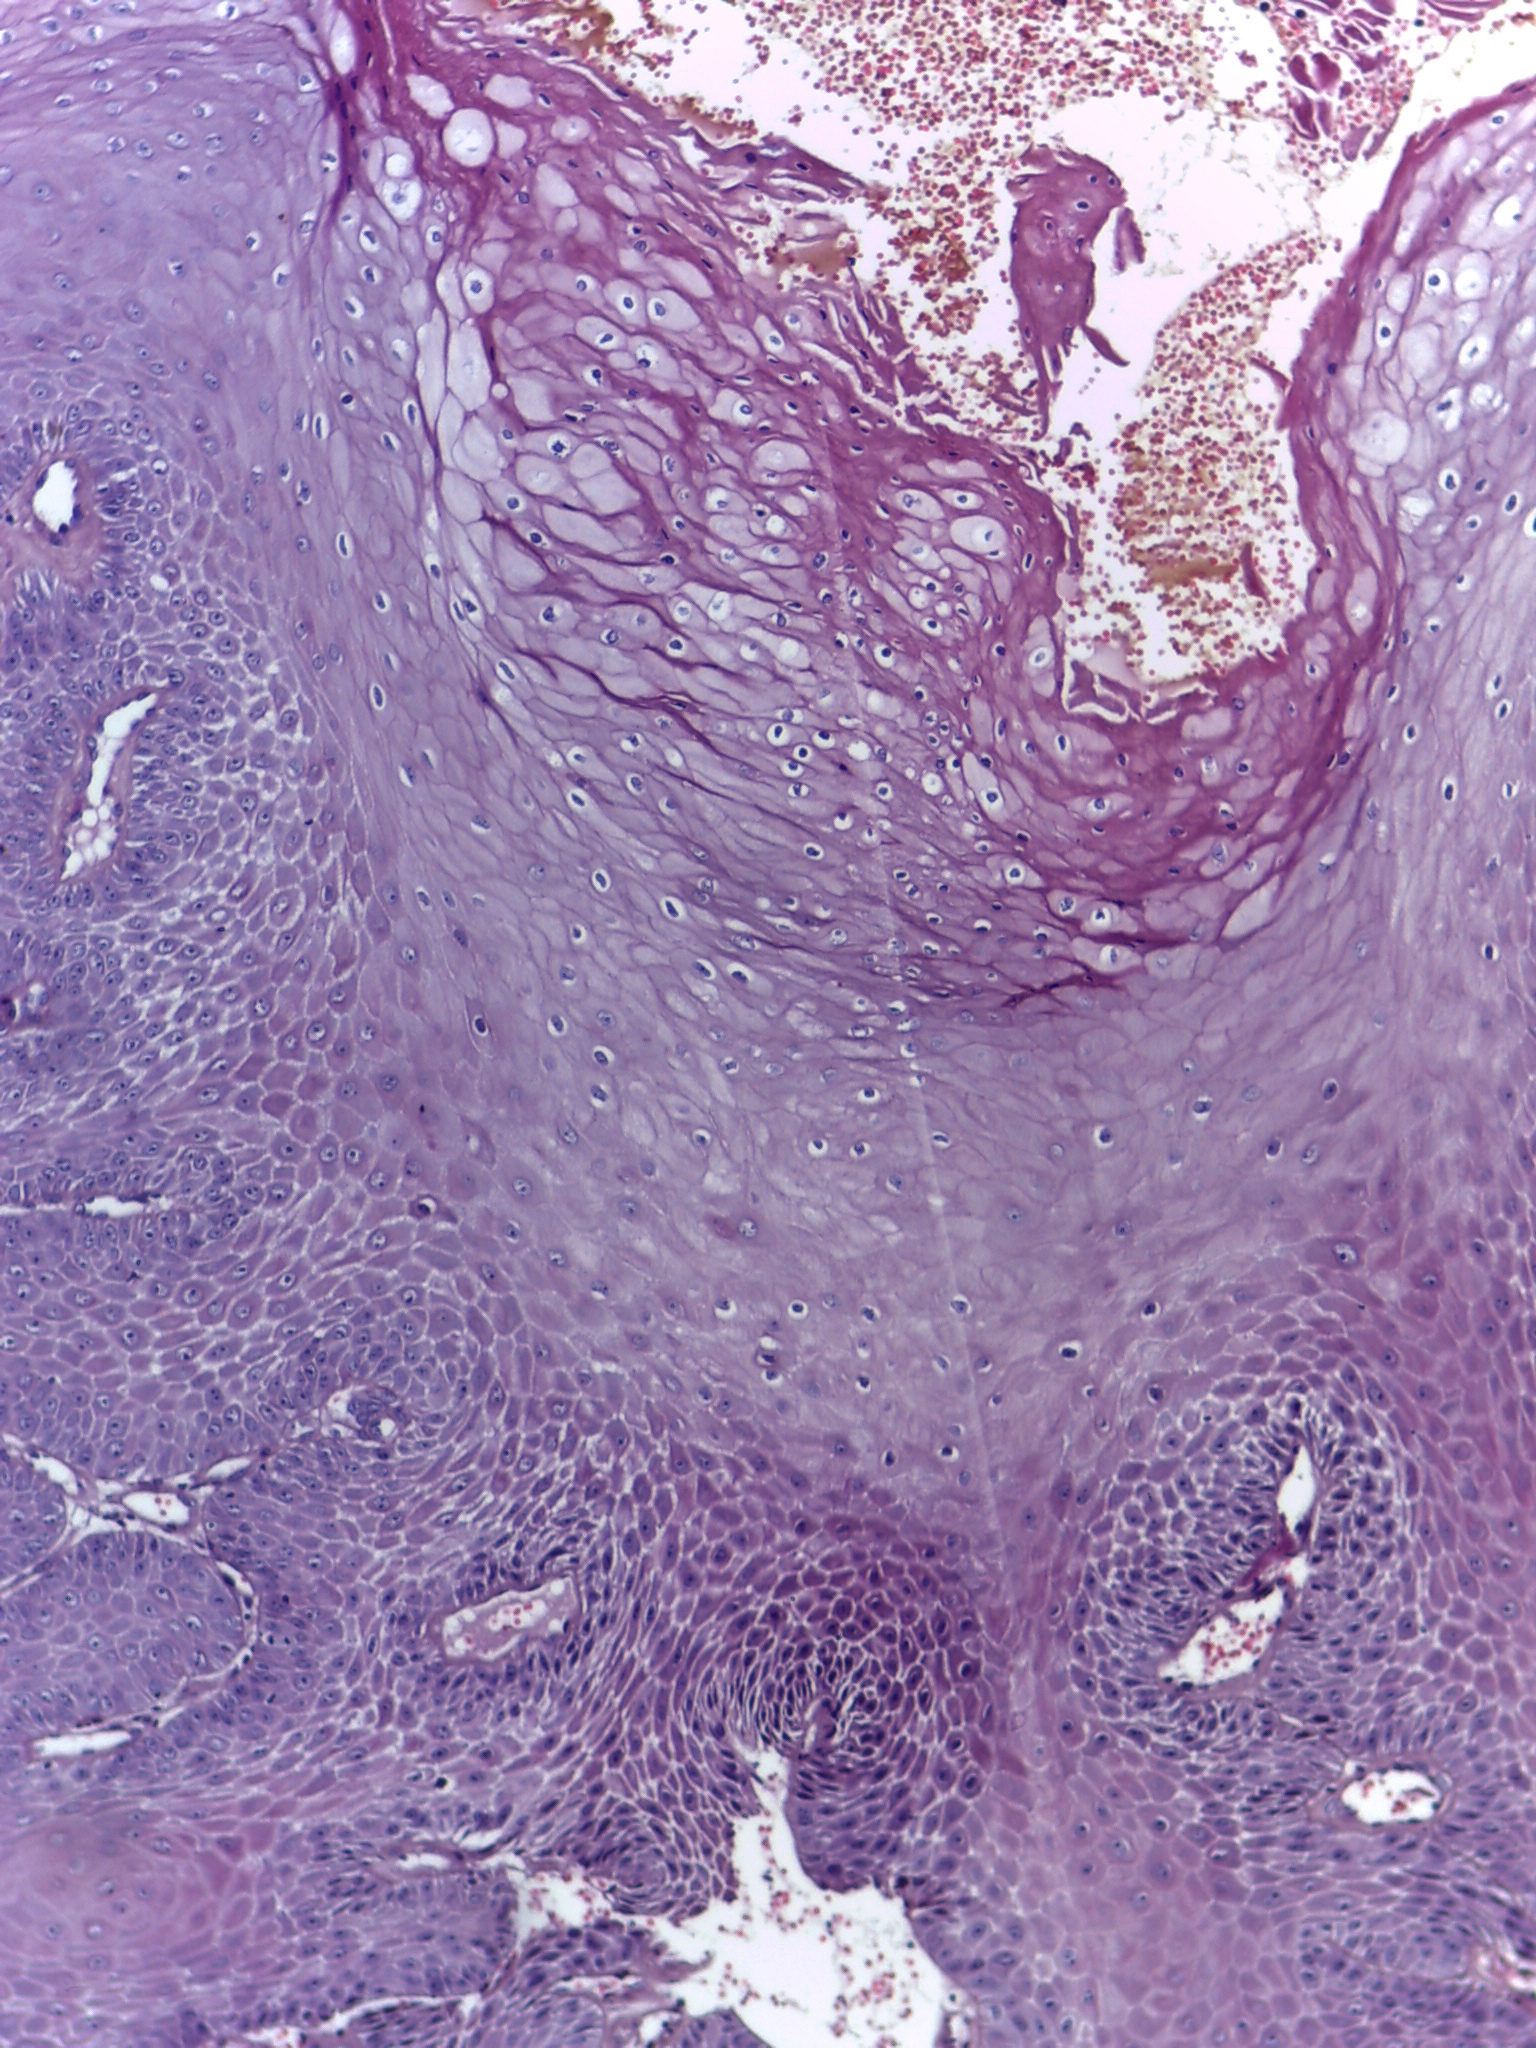
Diagnosis: OSCC